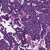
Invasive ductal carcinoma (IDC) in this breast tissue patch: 0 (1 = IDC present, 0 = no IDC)